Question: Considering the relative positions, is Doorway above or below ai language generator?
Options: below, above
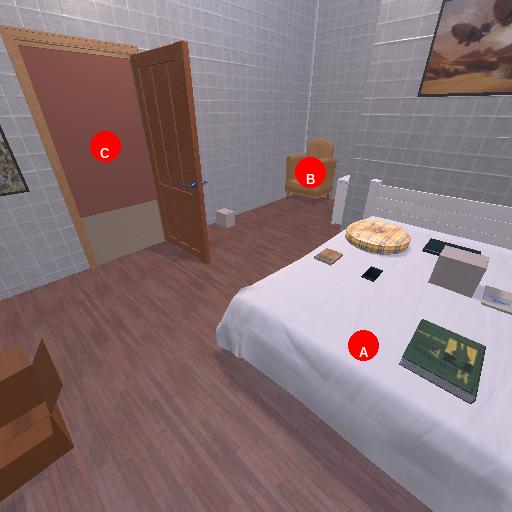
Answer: below